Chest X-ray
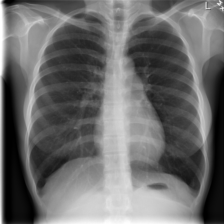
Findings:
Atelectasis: negative
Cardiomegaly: negative
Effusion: negative
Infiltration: negative
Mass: negative
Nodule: negative
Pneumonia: negative
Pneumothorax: negative
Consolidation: negative
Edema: negative
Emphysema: negative
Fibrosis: negative
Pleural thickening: negative
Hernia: negative